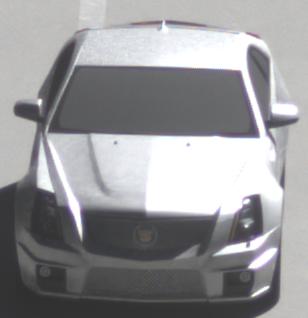
Make: Cadillac
Model: CTS-V
Detailed model: CTS-V (II) Limousine
Model produced from: 2008/11
Model produced until: 2010/12
Doors: 4
Color: white
Road condition: dry road
Daytime: midday
Contrast: high contrast